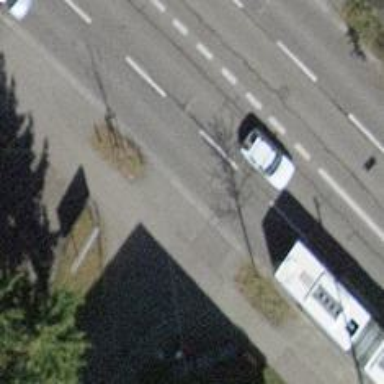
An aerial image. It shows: Unmarked crossing with traffic calming table on the road.